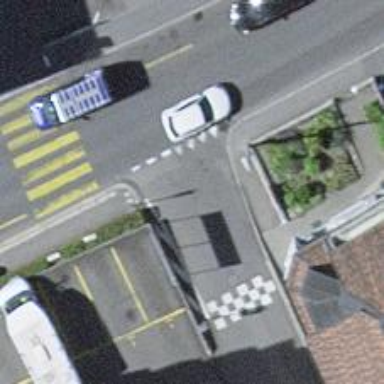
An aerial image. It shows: Kerb serving as barrier.